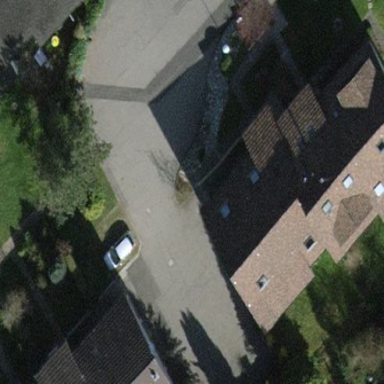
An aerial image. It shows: Terrace building.